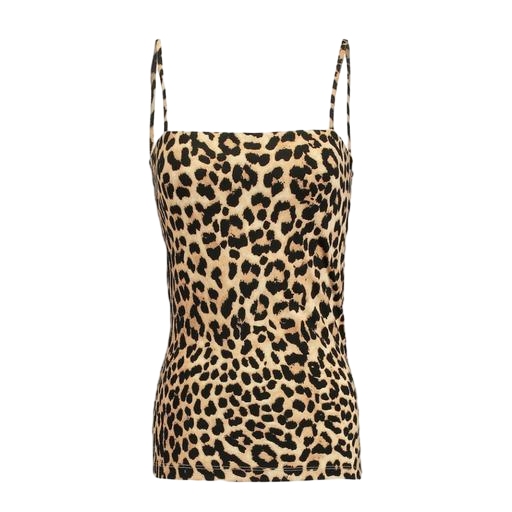
leopard skin print tank top, animal leopard-print vest, multicolor scoop back cami top animal print, white background